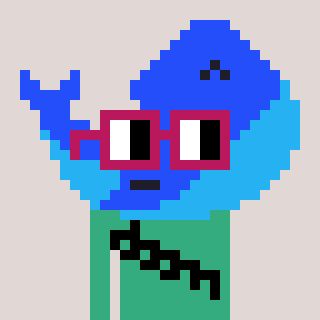
a pixel art character with square dark red glasses, a whale-shaped head and a teal-colored body on a warm background